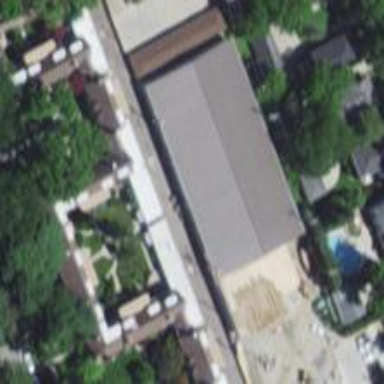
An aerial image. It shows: Group of garages.